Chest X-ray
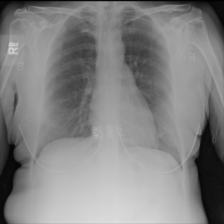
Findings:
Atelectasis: negative
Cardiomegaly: negative
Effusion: negative
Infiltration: negative
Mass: negative
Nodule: negative
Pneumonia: negative
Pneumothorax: negative
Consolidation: negative
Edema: negative
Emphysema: negative
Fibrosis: negative
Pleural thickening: negative
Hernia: negative